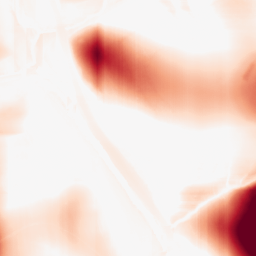
Category: morphological
Decomposition family: rolling_ball
Decomposition parameters: radius: 50
Upsampling method: lanczos
Upsampling parameters: scale: 8
Upsampling scale: 8